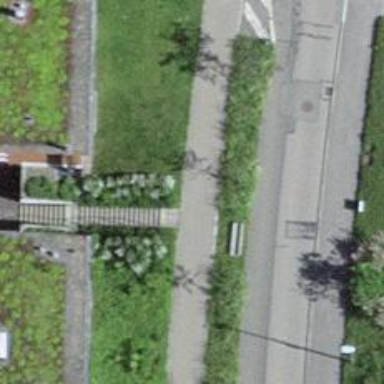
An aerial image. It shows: Set of concrete steps.